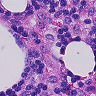
Metastatic tissue present: yes